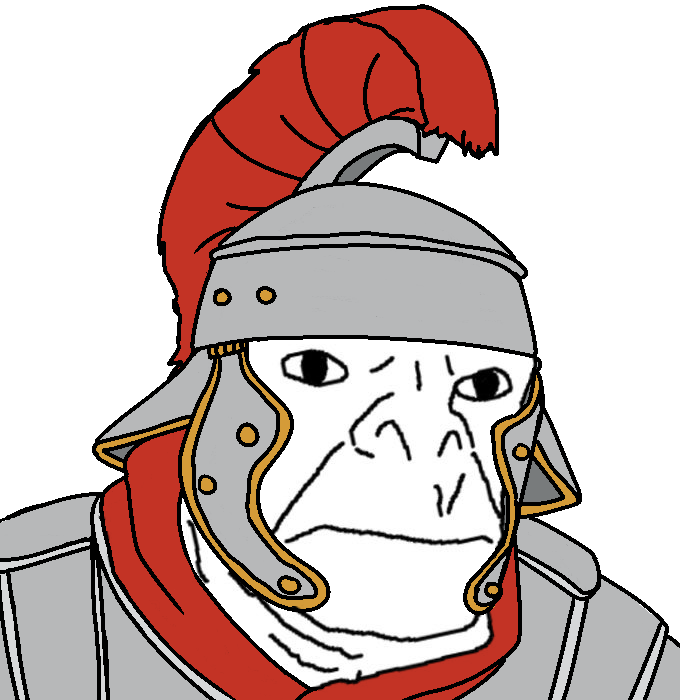
Label: 5_Craig